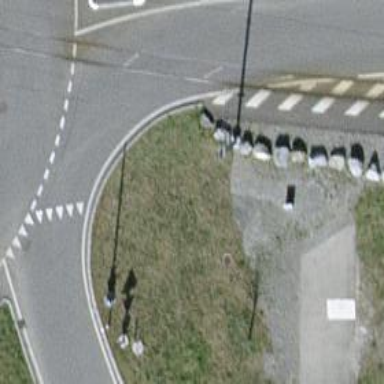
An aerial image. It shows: Block barrier.